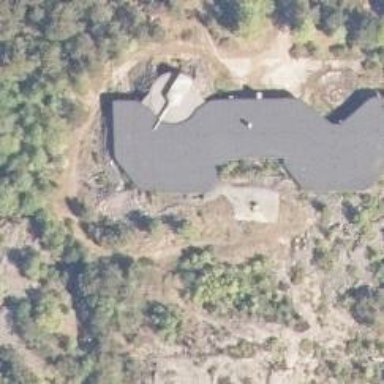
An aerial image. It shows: Military bunker for protection and defense.